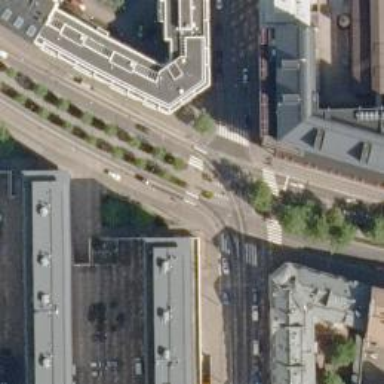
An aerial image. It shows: Residential road with tram tracks embedded in it.